Aerial crown-view tile of a tropical tree (Barro Colorado Island, Panama), acquired 20241014:
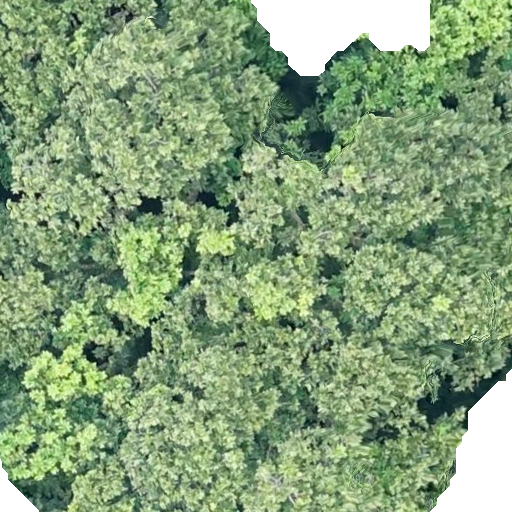
Species: Anacardium excelsum
GBIF accepted scientific name: Anacardium excelsum
Crown area: 477.389 m²